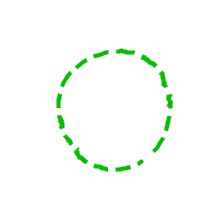
Shape: circle